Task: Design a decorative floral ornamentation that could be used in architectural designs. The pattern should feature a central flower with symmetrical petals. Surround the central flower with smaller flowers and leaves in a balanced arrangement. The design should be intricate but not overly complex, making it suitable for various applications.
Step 271:
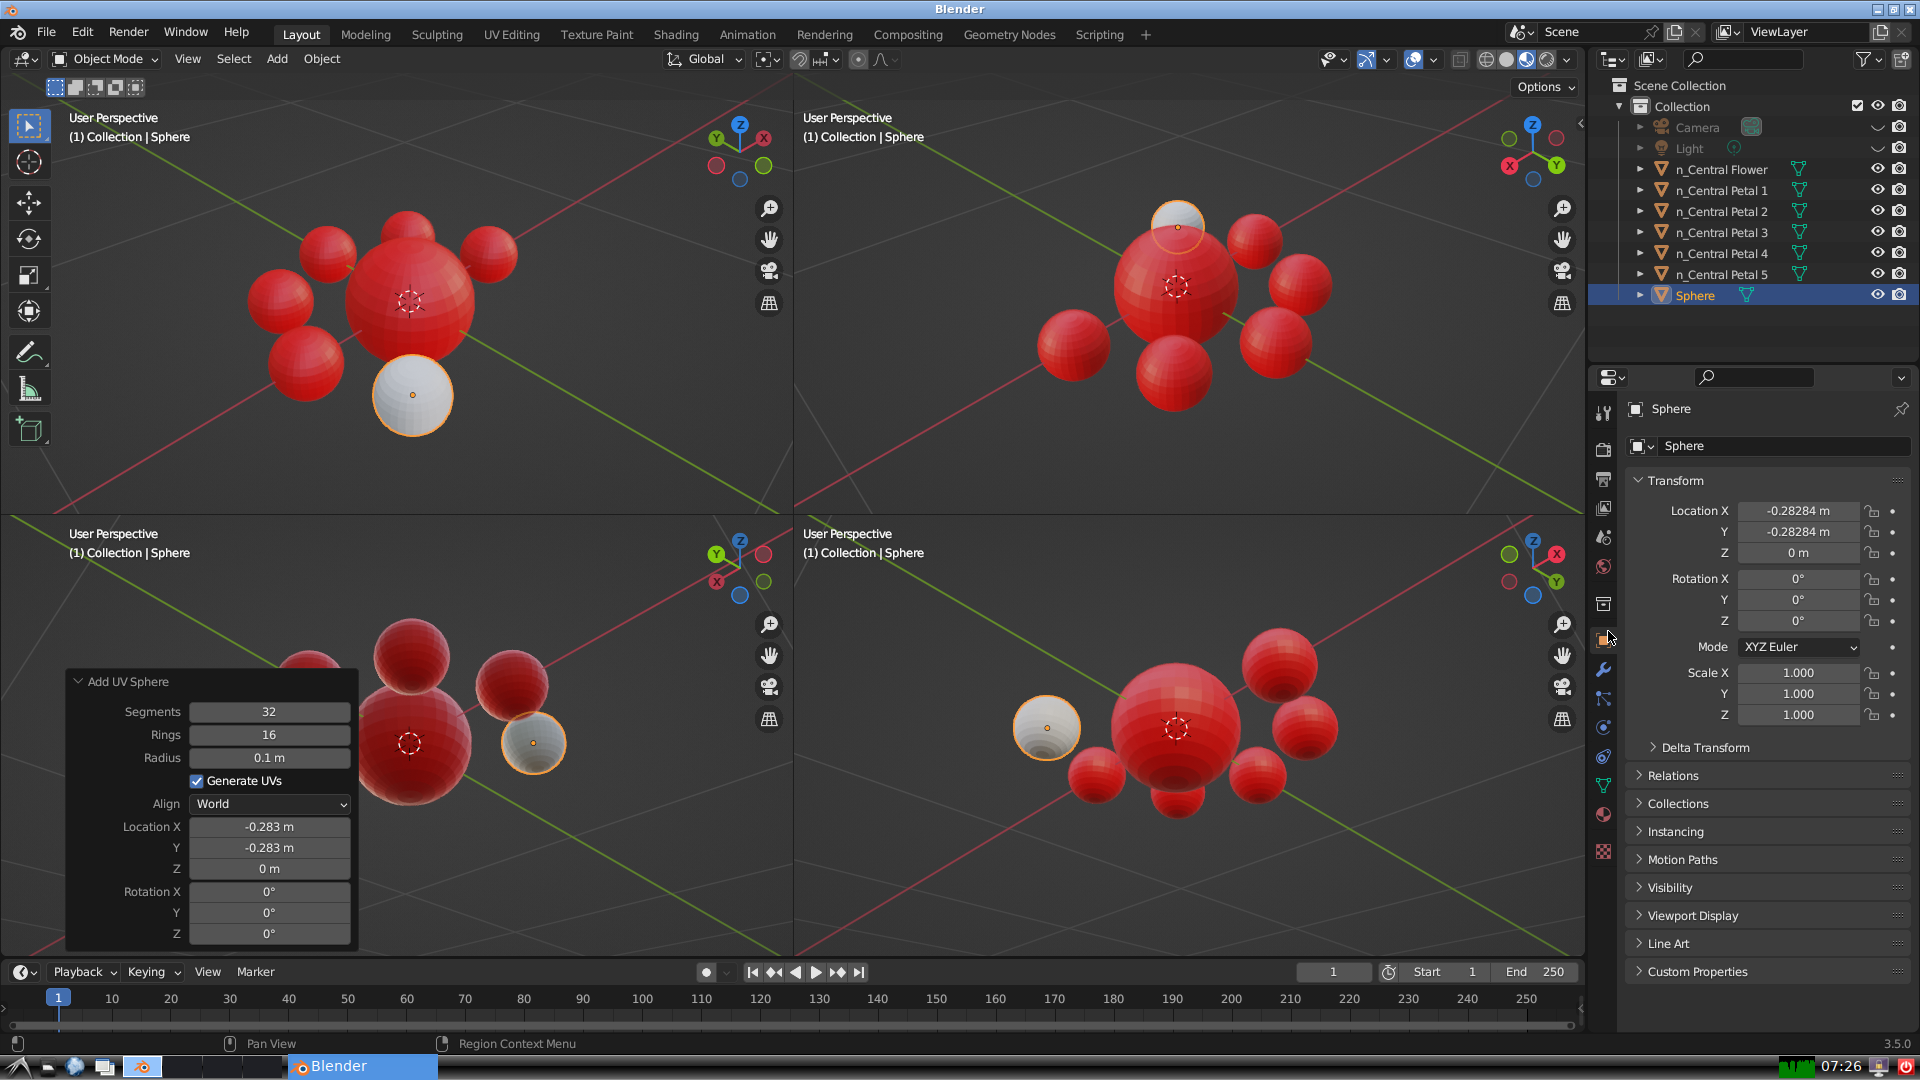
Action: {"mouse_move": [1732, 445]}